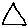
Label: triangle